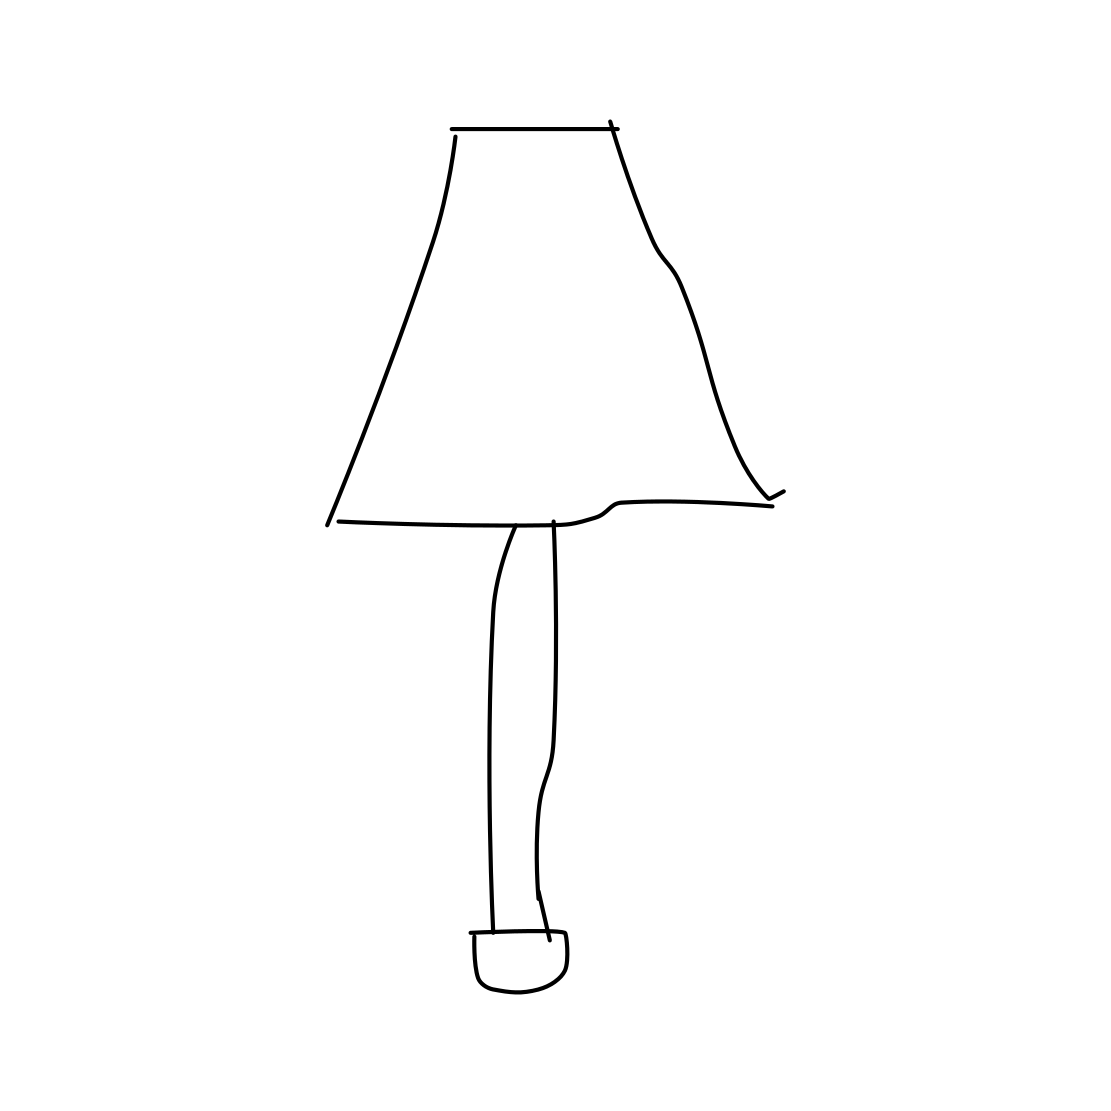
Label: tablelamp